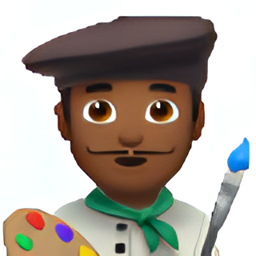
Name: male artist type 5
Emoji: 👨🏾‍🎨
Group: People & Body
Sub-group: person-role